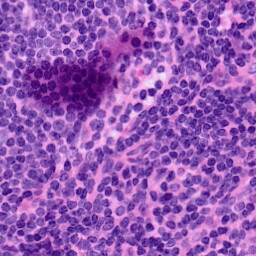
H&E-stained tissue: LymphNode